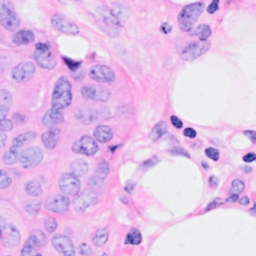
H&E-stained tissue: Breast